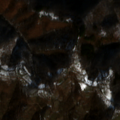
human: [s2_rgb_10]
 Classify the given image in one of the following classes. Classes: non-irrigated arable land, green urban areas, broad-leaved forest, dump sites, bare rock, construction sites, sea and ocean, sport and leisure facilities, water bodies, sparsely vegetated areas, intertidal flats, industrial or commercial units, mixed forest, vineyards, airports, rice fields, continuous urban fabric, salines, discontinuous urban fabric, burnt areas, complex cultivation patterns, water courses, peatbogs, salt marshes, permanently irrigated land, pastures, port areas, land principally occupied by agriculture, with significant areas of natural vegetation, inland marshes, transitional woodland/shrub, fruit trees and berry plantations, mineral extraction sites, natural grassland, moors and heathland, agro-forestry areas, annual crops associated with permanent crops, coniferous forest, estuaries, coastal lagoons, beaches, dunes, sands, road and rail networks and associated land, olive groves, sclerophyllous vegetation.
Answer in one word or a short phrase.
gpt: land principally occupied by agriculture, with significant areas of natural vegetation, broad-leaved forest